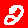
Digit: 2